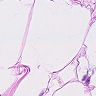
Metastatic tissue present: no